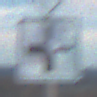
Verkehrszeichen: VerlaufVorfahrtsstrasse1
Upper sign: Vorfahrtsstrasse
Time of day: SunriseSunset
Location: Outdoor (Beach)
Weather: PartlyCloudy
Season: NotSpecified
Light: Natural